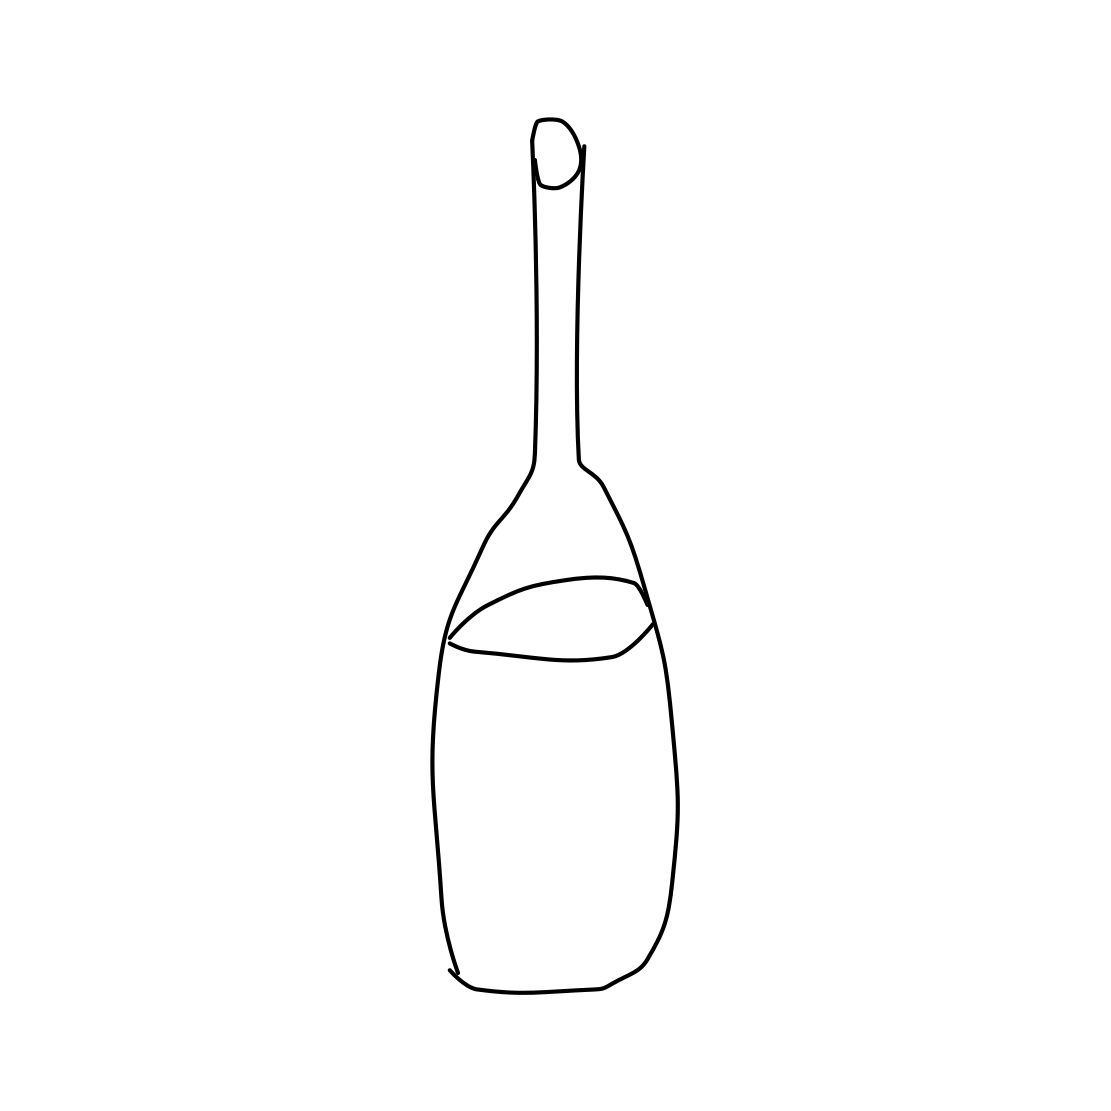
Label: wine-bottle